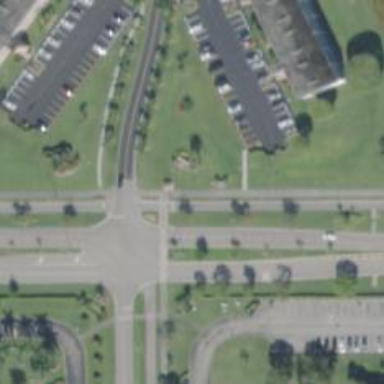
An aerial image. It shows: Crossing on the cycleway.